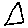
Label: triangle